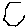
Label: hexagon